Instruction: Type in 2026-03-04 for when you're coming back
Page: home
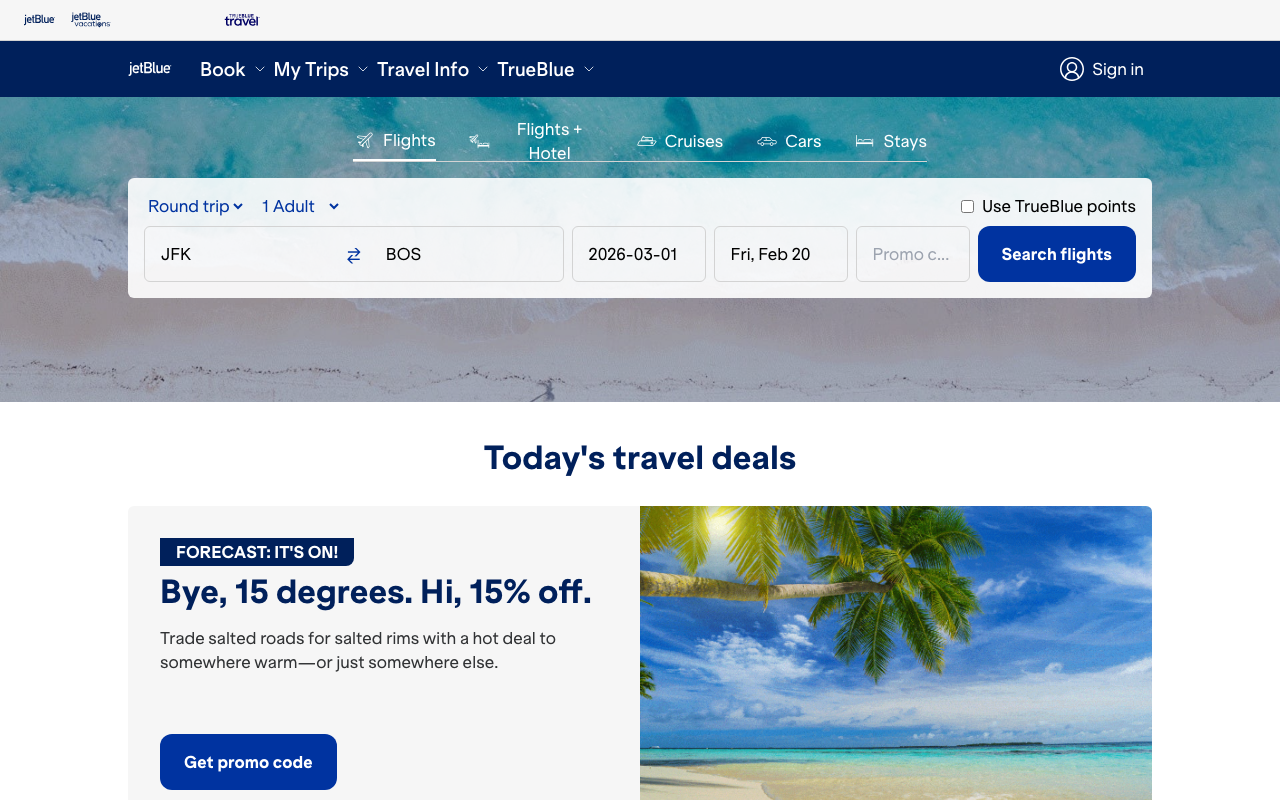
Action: type